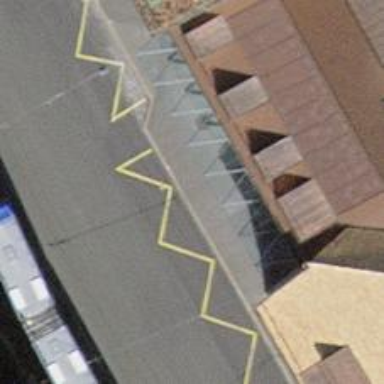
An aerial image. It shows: Bus stop with shelter and platform for trolleybuses.